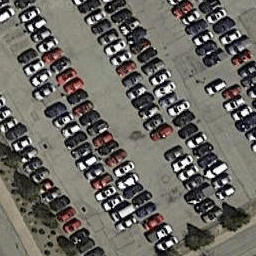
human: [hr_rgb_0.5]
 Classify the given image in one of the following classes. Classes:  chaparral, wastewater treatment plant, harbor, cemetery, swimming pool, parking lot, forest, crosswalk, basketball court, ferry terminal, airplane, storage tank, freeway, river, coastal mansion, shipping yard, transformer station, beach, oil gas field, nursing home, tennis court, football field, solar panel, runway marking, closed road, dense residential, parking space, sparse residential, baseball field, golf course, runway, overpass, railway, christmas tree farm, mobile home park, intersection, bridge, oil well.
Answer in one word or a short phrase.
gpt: parking lot